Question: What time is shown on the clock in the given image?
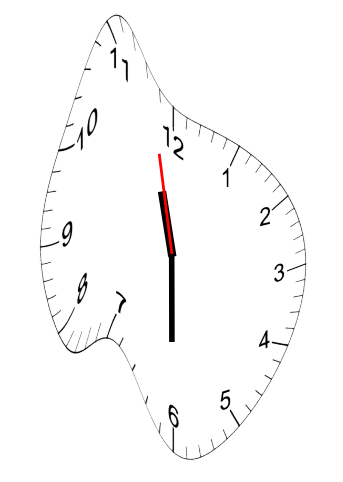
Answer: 11:29:58